Question:
I need a small algorithm in ruby to find x and y.
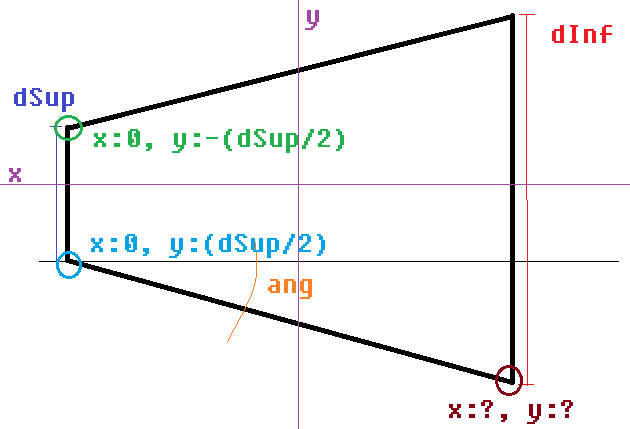
Answer: '''
slope = Math.tan(ang)
x = (dInf - dSup)/(2 * slope)
y = x*slope + (dSub/2)
'''
Y will be either positive or negative depending on which corner you want.
The reasoning for this is that the equation for the top slanted line is:
Y = Sin(ang) * X + (dSup/2)
So the question becomes "at what X do we get a Y = dInf/2"
Substituting Y: Sin(ang) * X + (dSup/2) = dInf/2
Rearranging: X = (dInf - dSup) / 2 Sin(ang)